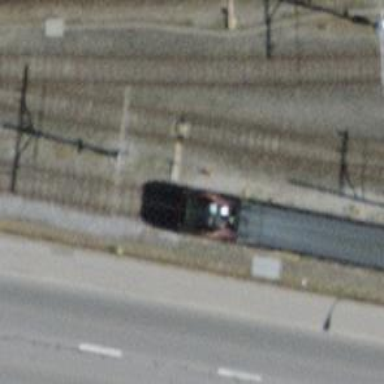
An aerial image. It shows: Railway switch.